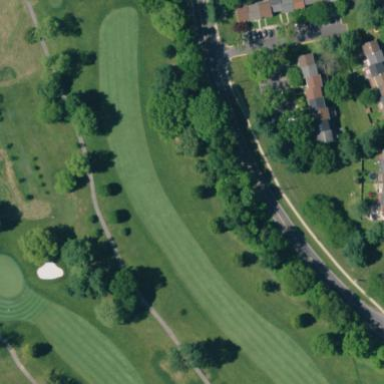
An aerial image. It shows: Golf fairway surrounded by grass.